Question: Can someone please explain? I read this on a <URL>:

It seems to be saying: "To be or not to be"
How? I do not seem to be finding 'e'? :p
How exactly does this regex techy/geeky?
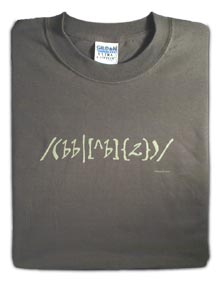
Answer: Assuming # for comments:
'''
/
bb # two b's
| # or
[^ # not
b]{2} # two b's
/
'''